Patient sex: F
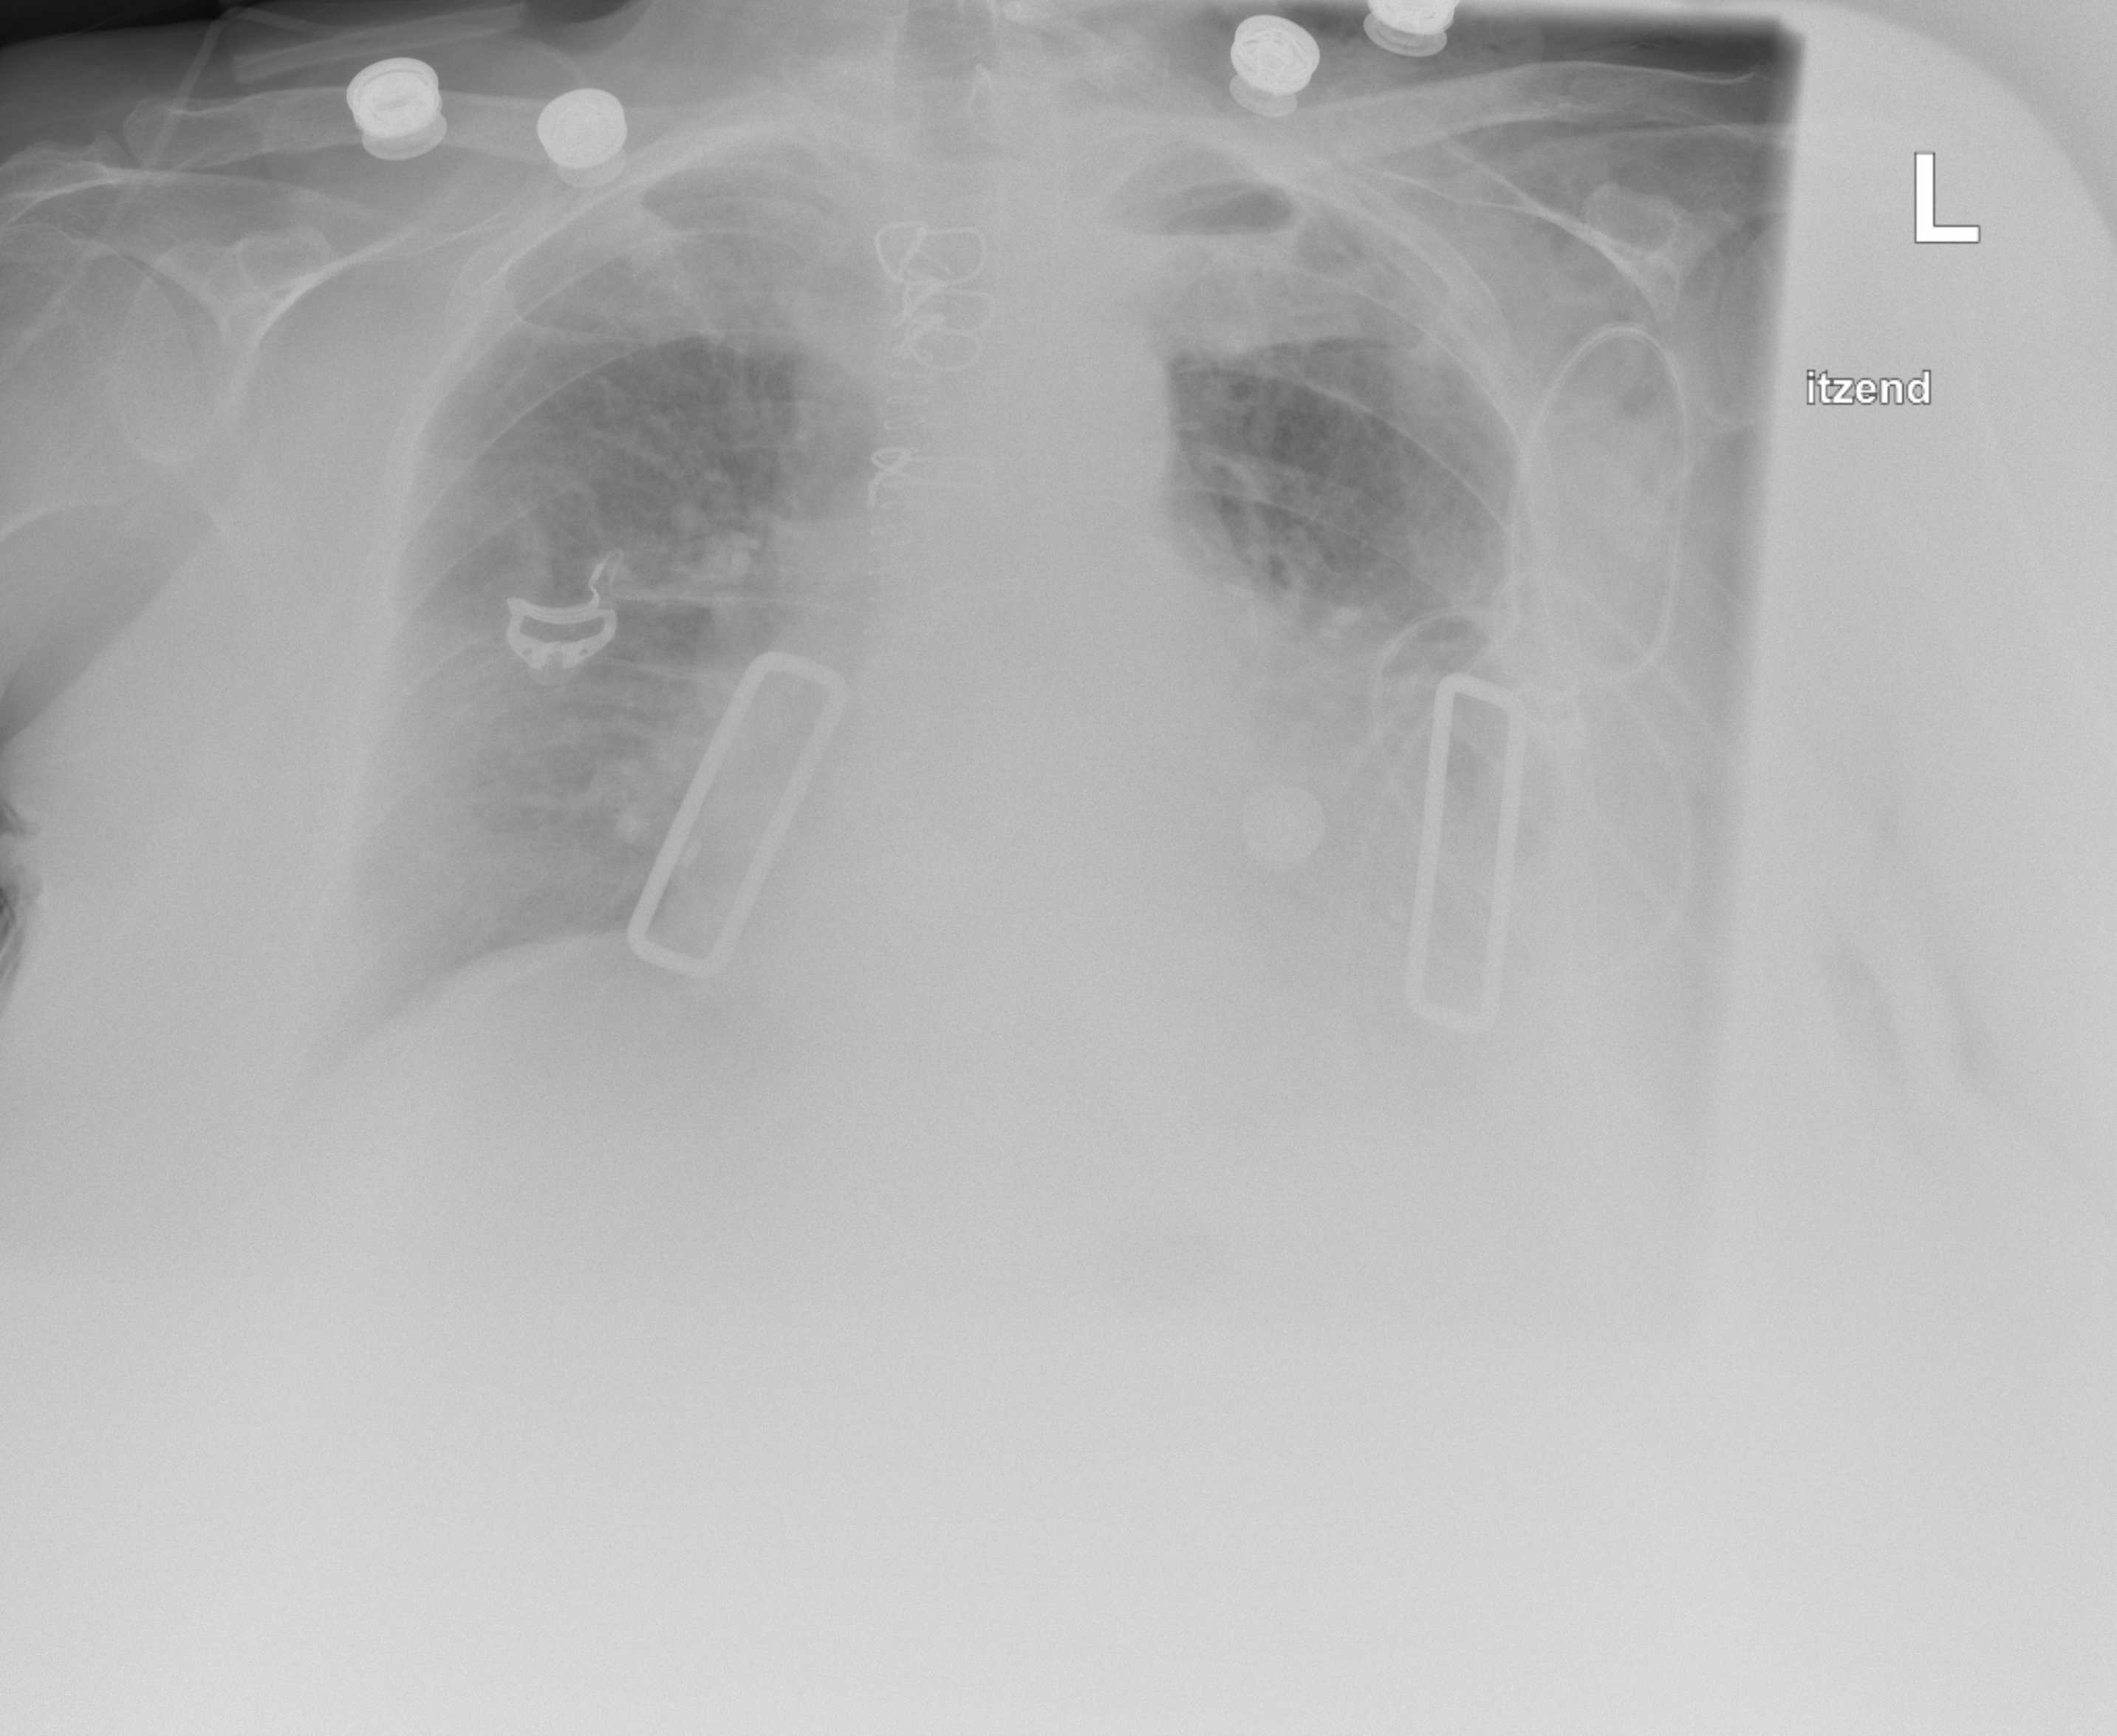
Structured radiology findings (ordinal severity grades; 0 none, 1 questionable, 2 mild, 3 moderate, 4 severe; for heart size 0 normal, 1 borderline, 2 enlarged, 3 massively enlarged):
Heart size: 2
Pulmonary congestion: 0
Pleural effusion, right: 0
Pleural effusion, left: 2
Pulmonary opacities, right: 0
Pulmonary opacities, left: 2
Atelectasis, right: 0
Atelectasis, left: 2